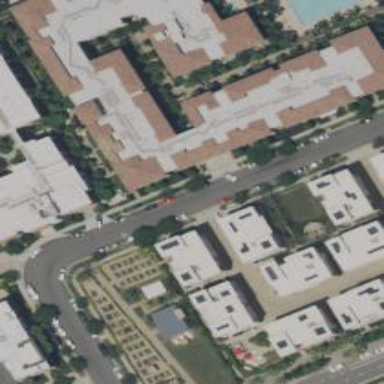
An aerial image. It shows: Residential road.